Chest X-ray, PA view. Patient: 27 years old, sex M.
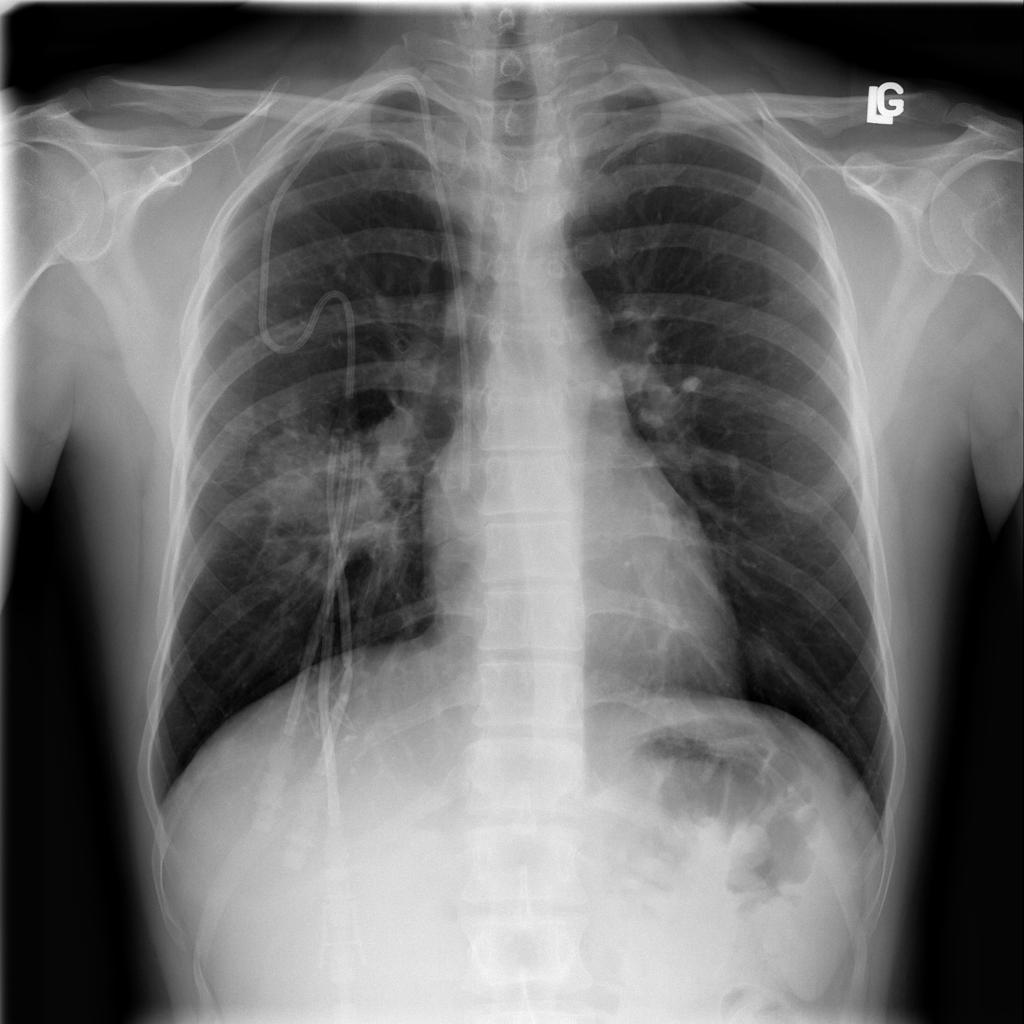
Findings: Infiltration